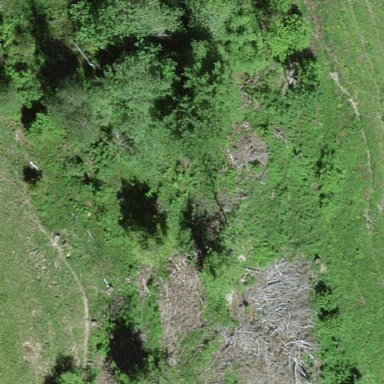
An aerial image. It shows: Forest area.